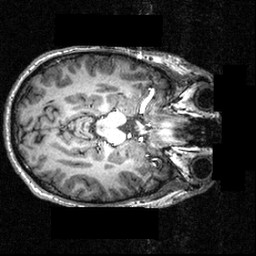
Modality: T1w
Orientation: axial
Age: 26
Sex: male
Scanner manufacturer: siemens
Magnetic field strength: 3.951 T
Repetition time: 1.5 s
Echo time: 0.00335 s